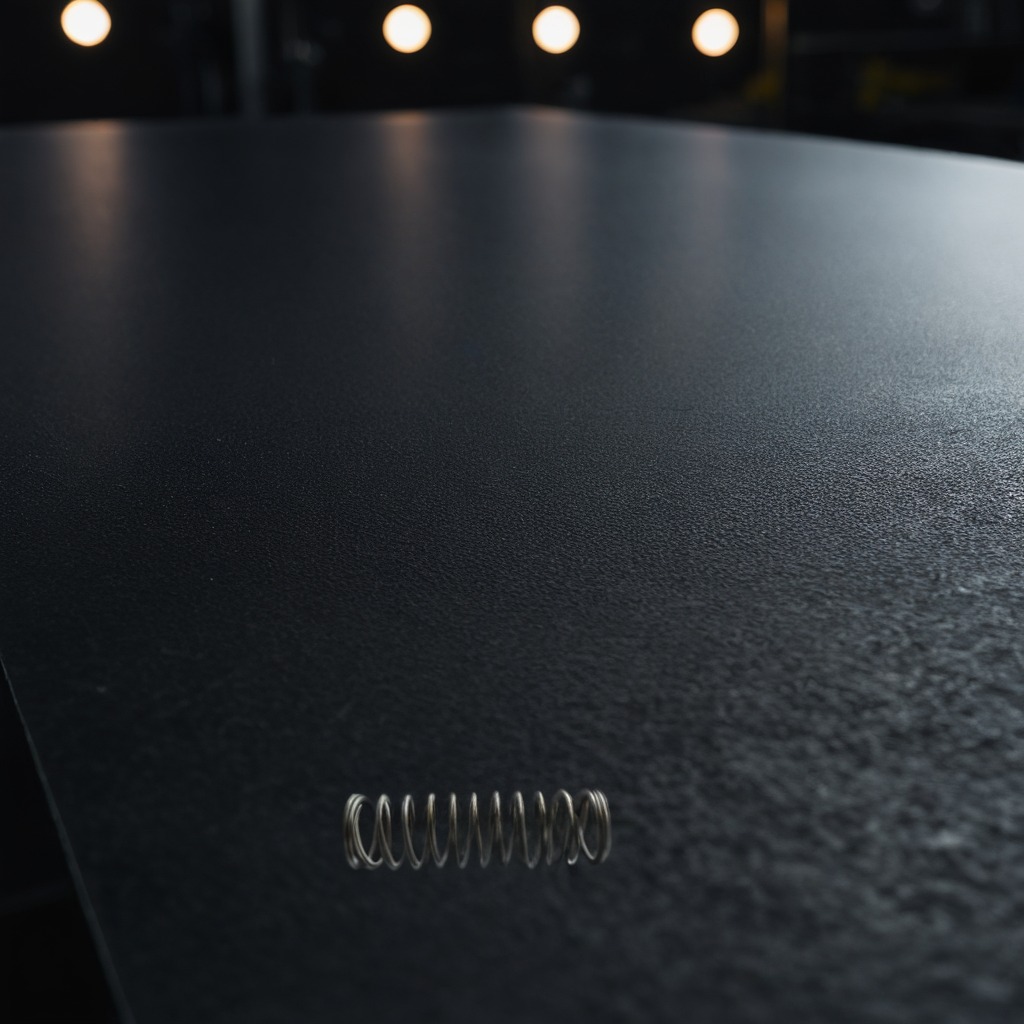
A coiled metal spring is lying on the granite tabletop.